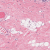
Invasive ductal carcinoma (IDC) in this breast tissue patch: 0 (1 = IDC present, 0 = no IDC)